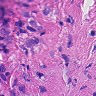
Metastatic tissue present: yes